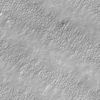
Label: not_dusty